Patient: sex M, age 74
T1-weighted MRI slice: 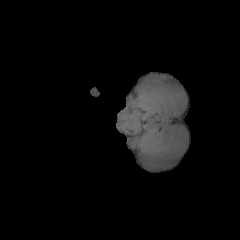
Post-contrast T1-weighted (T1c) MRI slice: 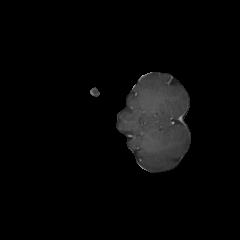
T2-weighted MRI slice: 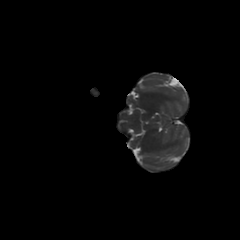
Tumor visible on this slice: no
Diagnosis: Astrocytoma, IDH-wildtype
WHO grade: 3